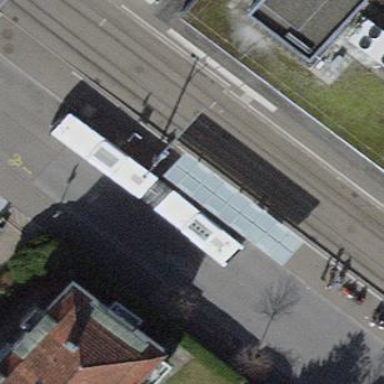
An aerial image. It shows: Shelter for public transport.